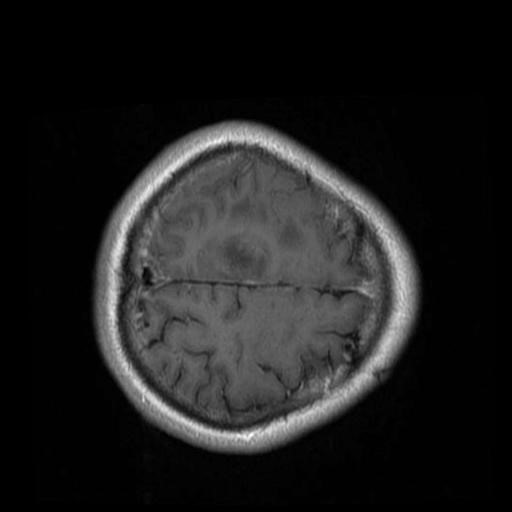
Label: brain_glioma